Interaction volume radius: 5 \u00c5
Interaction volume height: 35 \u00c5
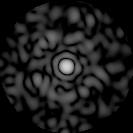
Disorder parameter: 0.8627